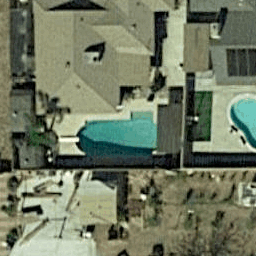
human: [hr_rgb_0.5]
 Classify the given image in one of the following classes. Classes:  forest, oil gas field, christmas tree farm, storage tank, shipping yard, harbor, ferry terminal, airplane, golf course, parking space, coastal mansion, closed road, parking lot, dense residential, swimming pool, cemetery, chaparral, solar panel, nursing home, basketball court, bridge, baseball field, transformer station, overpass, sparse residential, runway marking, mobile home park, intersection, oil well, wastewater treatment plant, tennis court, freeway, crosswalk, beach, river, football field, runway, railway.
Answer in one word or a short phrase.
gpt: swimming pool